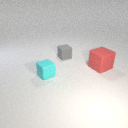
large red rubber cube to the right of small cyan rubber cube